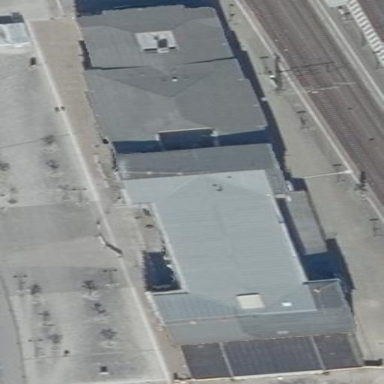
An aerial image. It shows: Train station building.